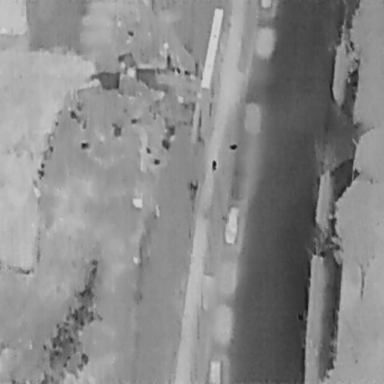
There is a Person in the infrared image.